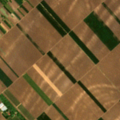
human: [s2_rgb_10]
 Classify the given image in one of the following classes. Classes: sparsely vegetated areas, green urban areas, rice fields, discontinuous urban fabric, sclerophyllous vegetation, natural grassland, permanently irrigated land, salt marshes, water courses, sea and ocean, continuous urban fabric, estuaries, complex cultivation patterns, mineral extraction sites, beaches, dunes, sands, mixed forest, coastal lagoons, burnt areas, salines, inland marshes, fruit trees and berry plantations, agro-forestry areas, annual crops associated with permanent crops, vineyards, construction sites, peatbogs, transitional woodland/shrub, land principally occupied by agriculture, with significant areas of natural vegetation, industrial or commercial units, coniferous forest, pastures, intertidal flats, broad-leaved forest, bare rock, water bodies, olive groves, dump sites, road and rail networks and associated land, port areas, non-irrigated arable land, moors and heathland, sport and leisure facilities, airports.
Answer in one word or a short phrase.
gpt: non-irrigated arable land, complex cultivation patterns